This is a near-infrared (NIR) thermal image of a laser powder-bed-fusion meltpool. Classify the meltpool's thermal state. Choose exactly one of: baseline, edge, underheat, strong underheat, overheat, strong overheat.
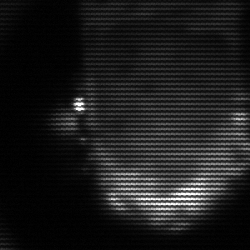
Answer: baseline